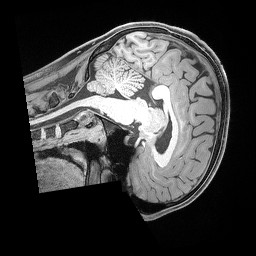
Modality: T1w
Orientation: sagittal
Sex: male
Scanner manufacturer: siemens
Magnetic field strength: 3 T
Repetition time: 2.53 s
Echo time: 0.00169 s